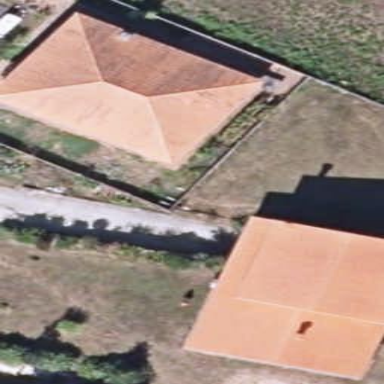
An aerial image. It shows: Simple house.